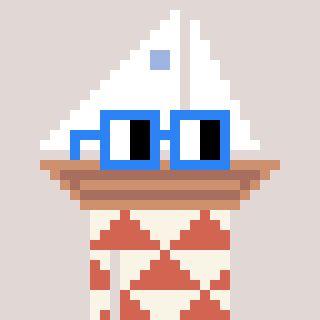
a pixel art character with square blue glasses, a sailboat-shaped head and a peachy-colored body on a warm background